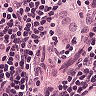
Metastatic tissue present: yes